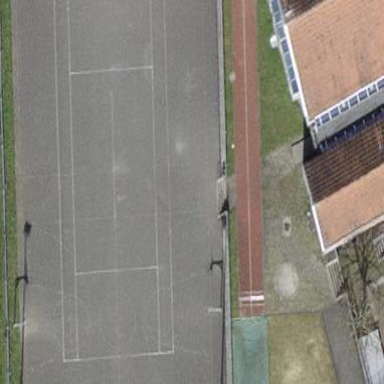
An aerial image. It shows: Multi-sport pitch with tartan surface.